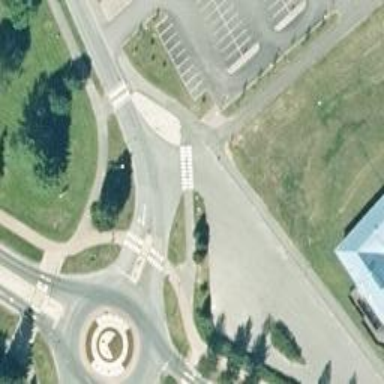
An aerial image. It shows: Asphalt cycleway with zebra crossing and crossing island.